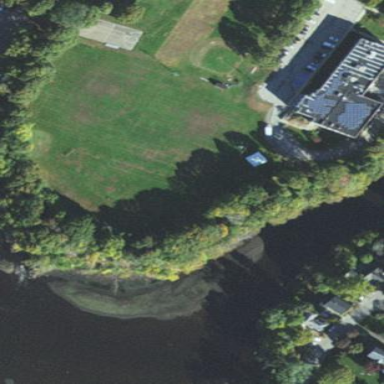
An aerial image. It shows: Recreation ground.